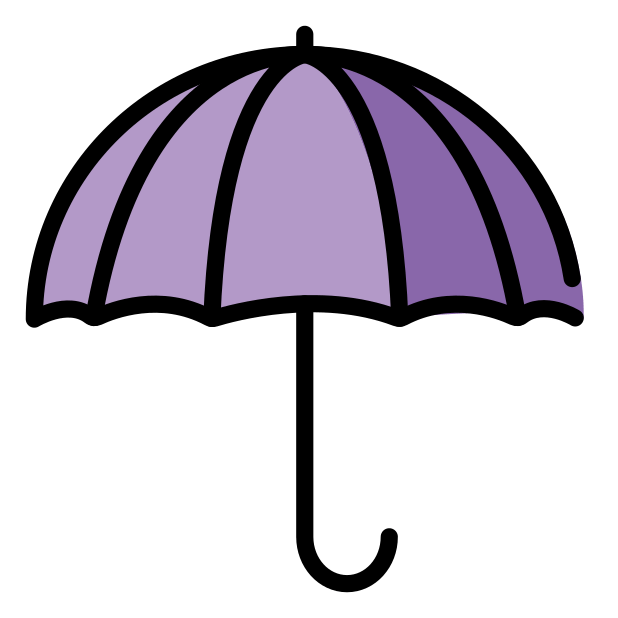
Emoji: ☂
Name: umbrella
Unicode: 0x2602